高一 · 代数
(1) 已知 $f\left(\frac{1}{x}\right)=\frac{x}{1-x^{2}}$, 求 $f(x)$ 的解析式;

(2) 已知 $f(x)$ 是二次函数, 且满足 $f(0)=1, f(x+1)-f(x)=2 x$, 求 $f(x)$ 的解析式.
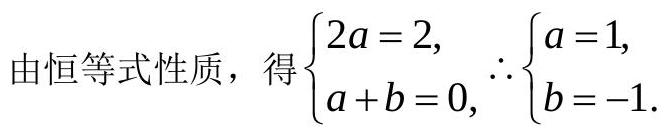
答案: (1) $f(x)=\frac{x}{x^{2}-1}(x \neq 0$ 且 $x \neq \pm 1)$;
(2) $f(x)=x^{2}-x+1$.
解析: 【详解】

(1) 设 $t=\frac{1}{x}$, 则 $x=\frac{1}{t}(t \neq 0)$, 代入 $f\left(\frac{1}{x}\right)=\frac{x}{1-x^{2}}$,
得 $f(t)=\frac{\frac{1}{t}}{1-\left(\frac{1}{t}\right)^{2}}=\frac{t}{t^{2}-1}$,

故 $f(x)=\frac{x}{x^{2}-1}(x \neq 0$ 且 $x \neq \pm 1)$;

(2) 设所求的二次函数为 $f(x)=a x^{2}+b x+c(a \neq 0)$.

$\because f(0)=1, c=1$, 则 $f(x)=a x^{2}+b x+1$.

又 $\because f(x+1)-f(x)=2 x$,

$\therefore a(x+1)^{2}+b(x+1)+1-\left(a x^{2}+b x+1\right)=2 x$

即 $2 a x+a+b=2 x ，$

$\therefore$ 所求二次函数为 $f(x)=x^{2}-x+1$.

【点睛】

本题考查利用换元法和待定系数法求函数解析式, 解答关键就是根据系数相等得出方程组求解, 考查计算能力, 属于中等题.